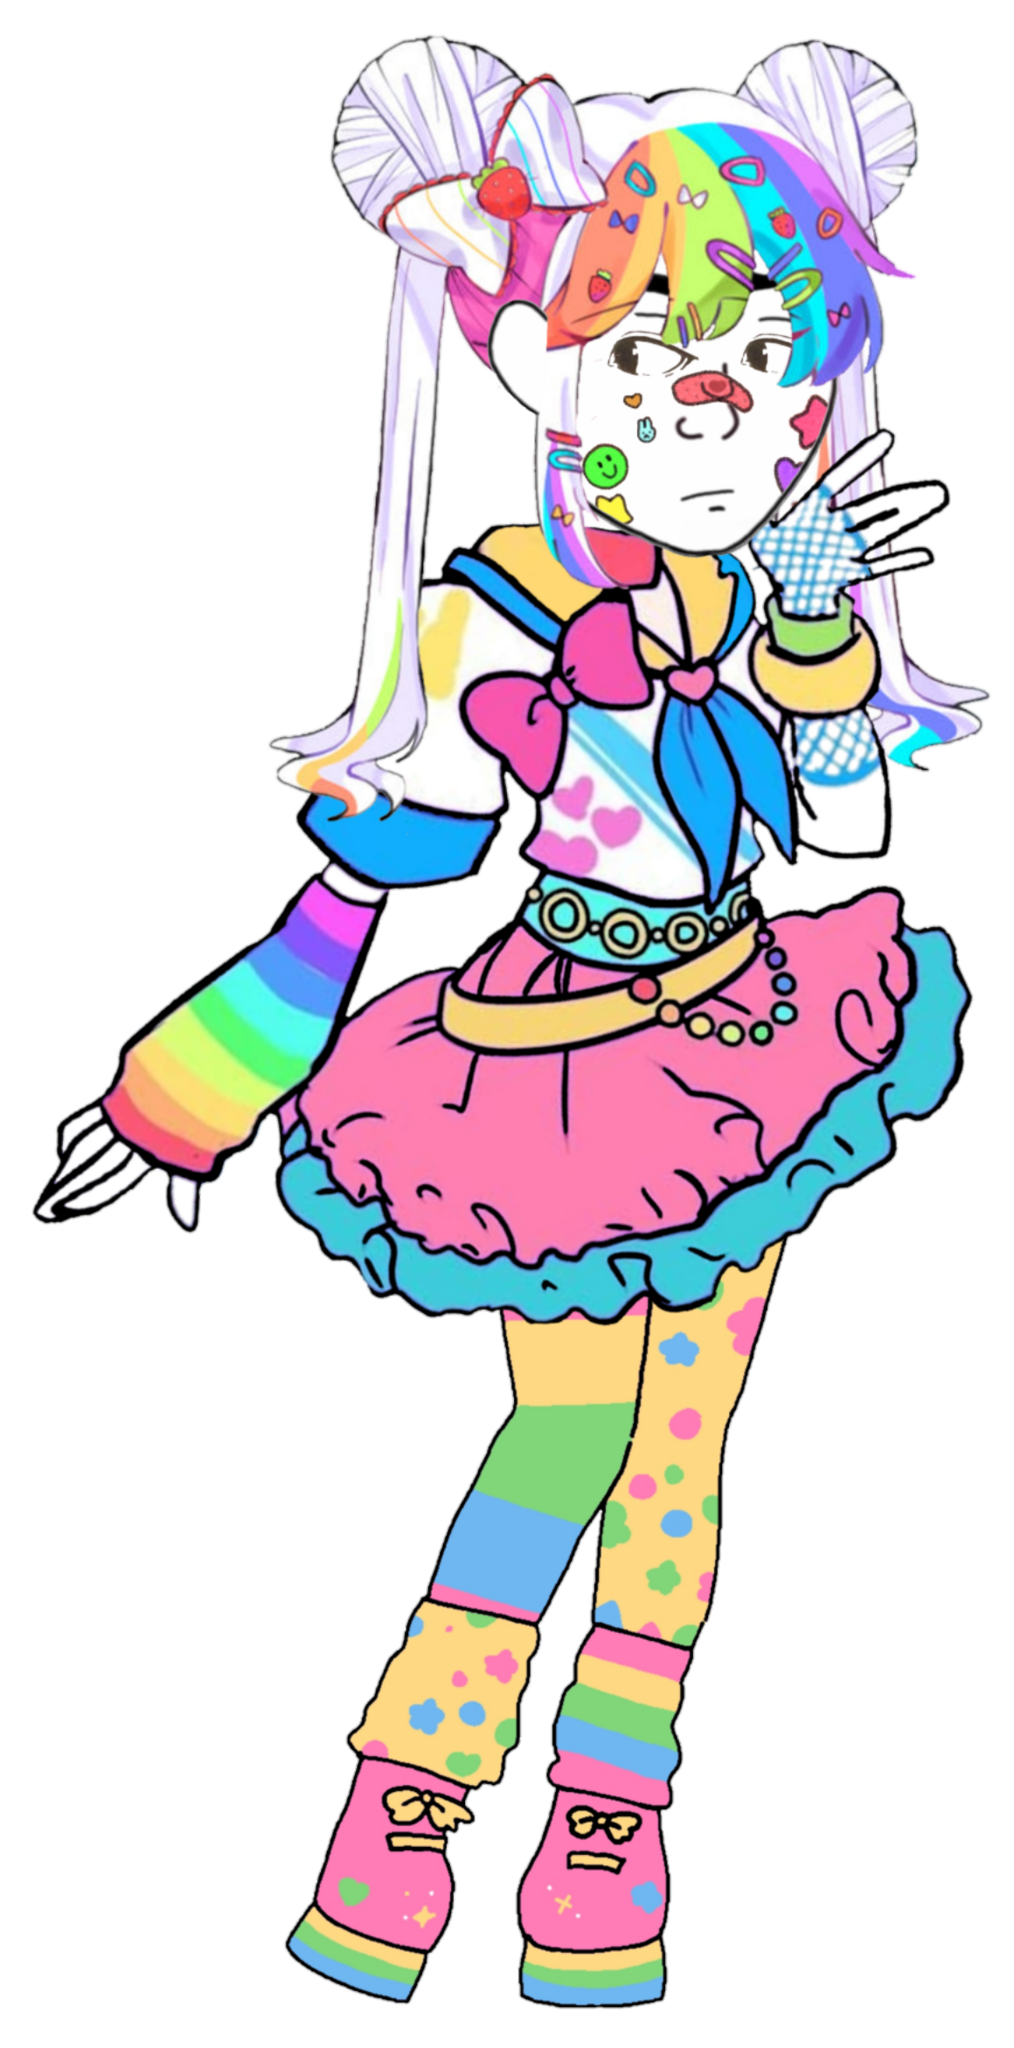
Label: 5_Doomer_Girl